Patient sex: M
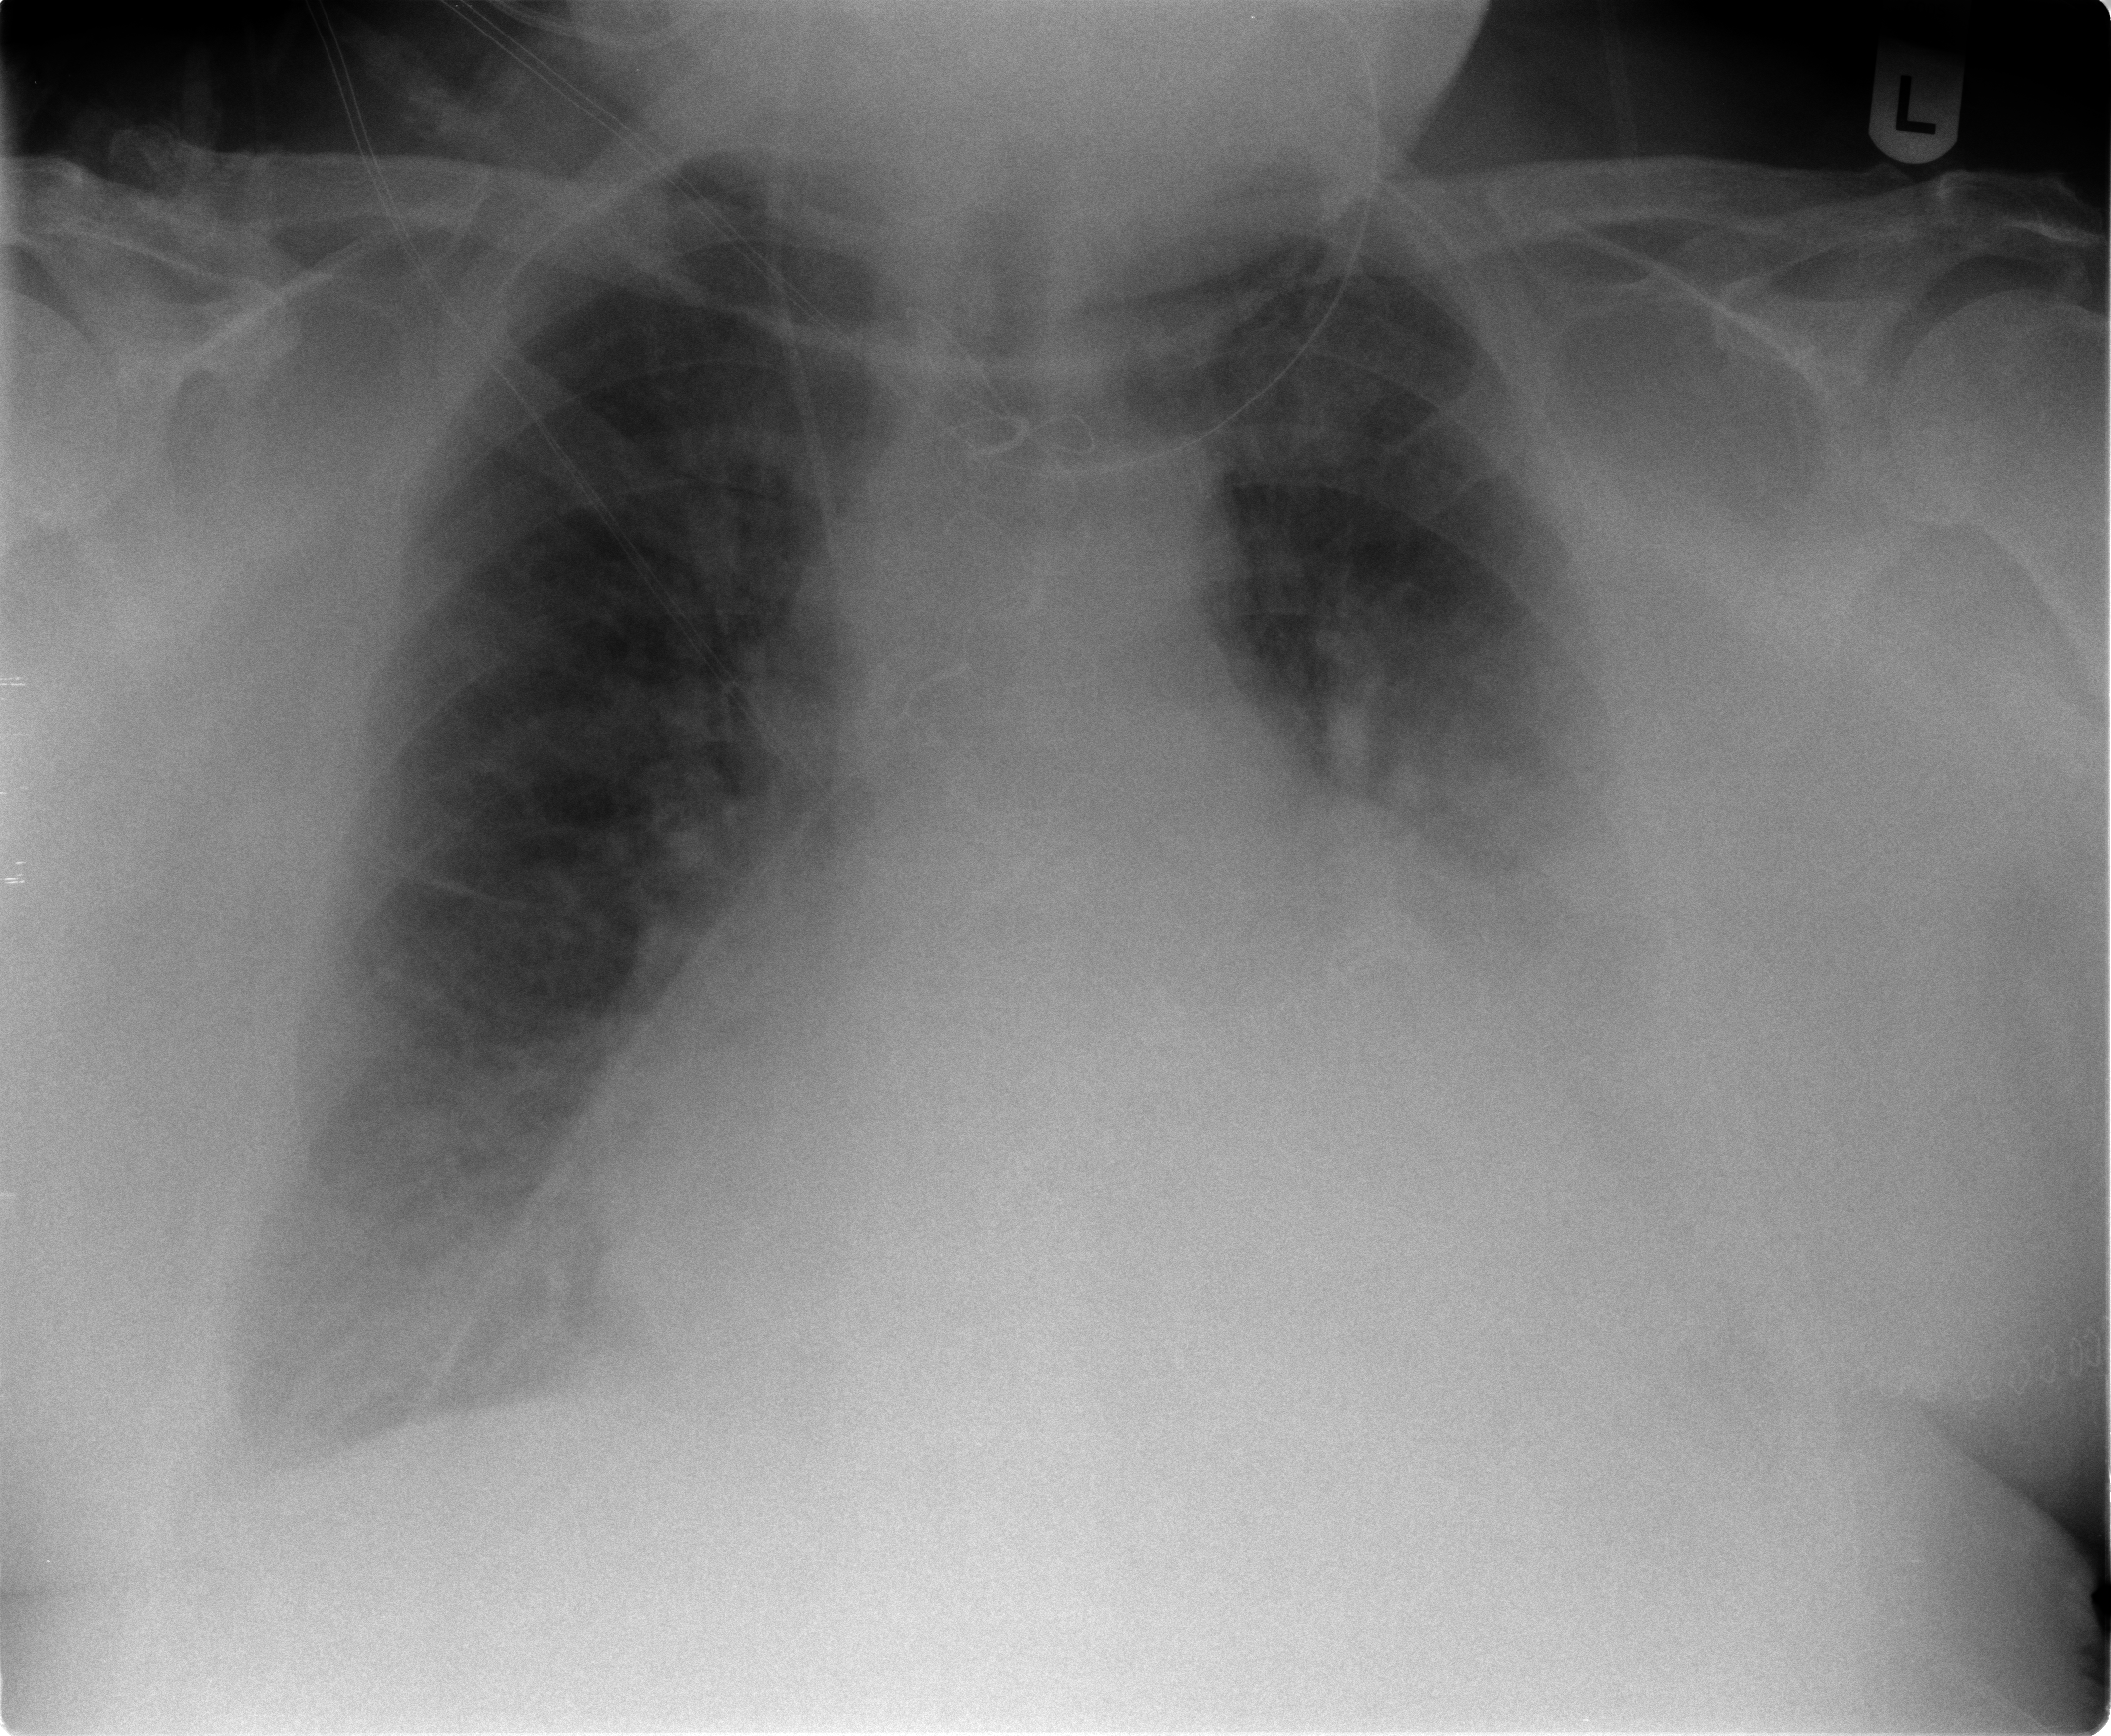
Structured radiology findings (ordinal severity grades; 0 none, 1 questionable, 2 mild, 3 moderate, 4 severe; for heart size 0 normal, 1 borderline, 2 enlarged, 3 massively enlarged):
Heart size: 3
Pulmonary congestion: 3
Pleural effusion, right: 2
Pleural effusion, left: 3
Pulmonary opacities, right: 0
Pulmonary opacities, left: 1
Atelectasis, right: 2
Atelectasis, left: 3